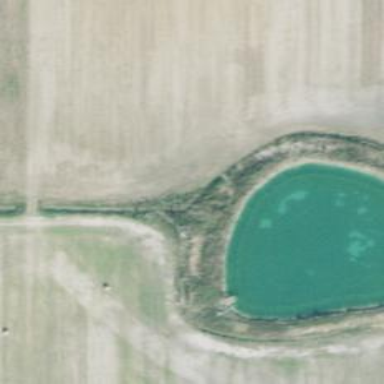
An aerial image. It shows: Pond with natural water.